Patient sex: F
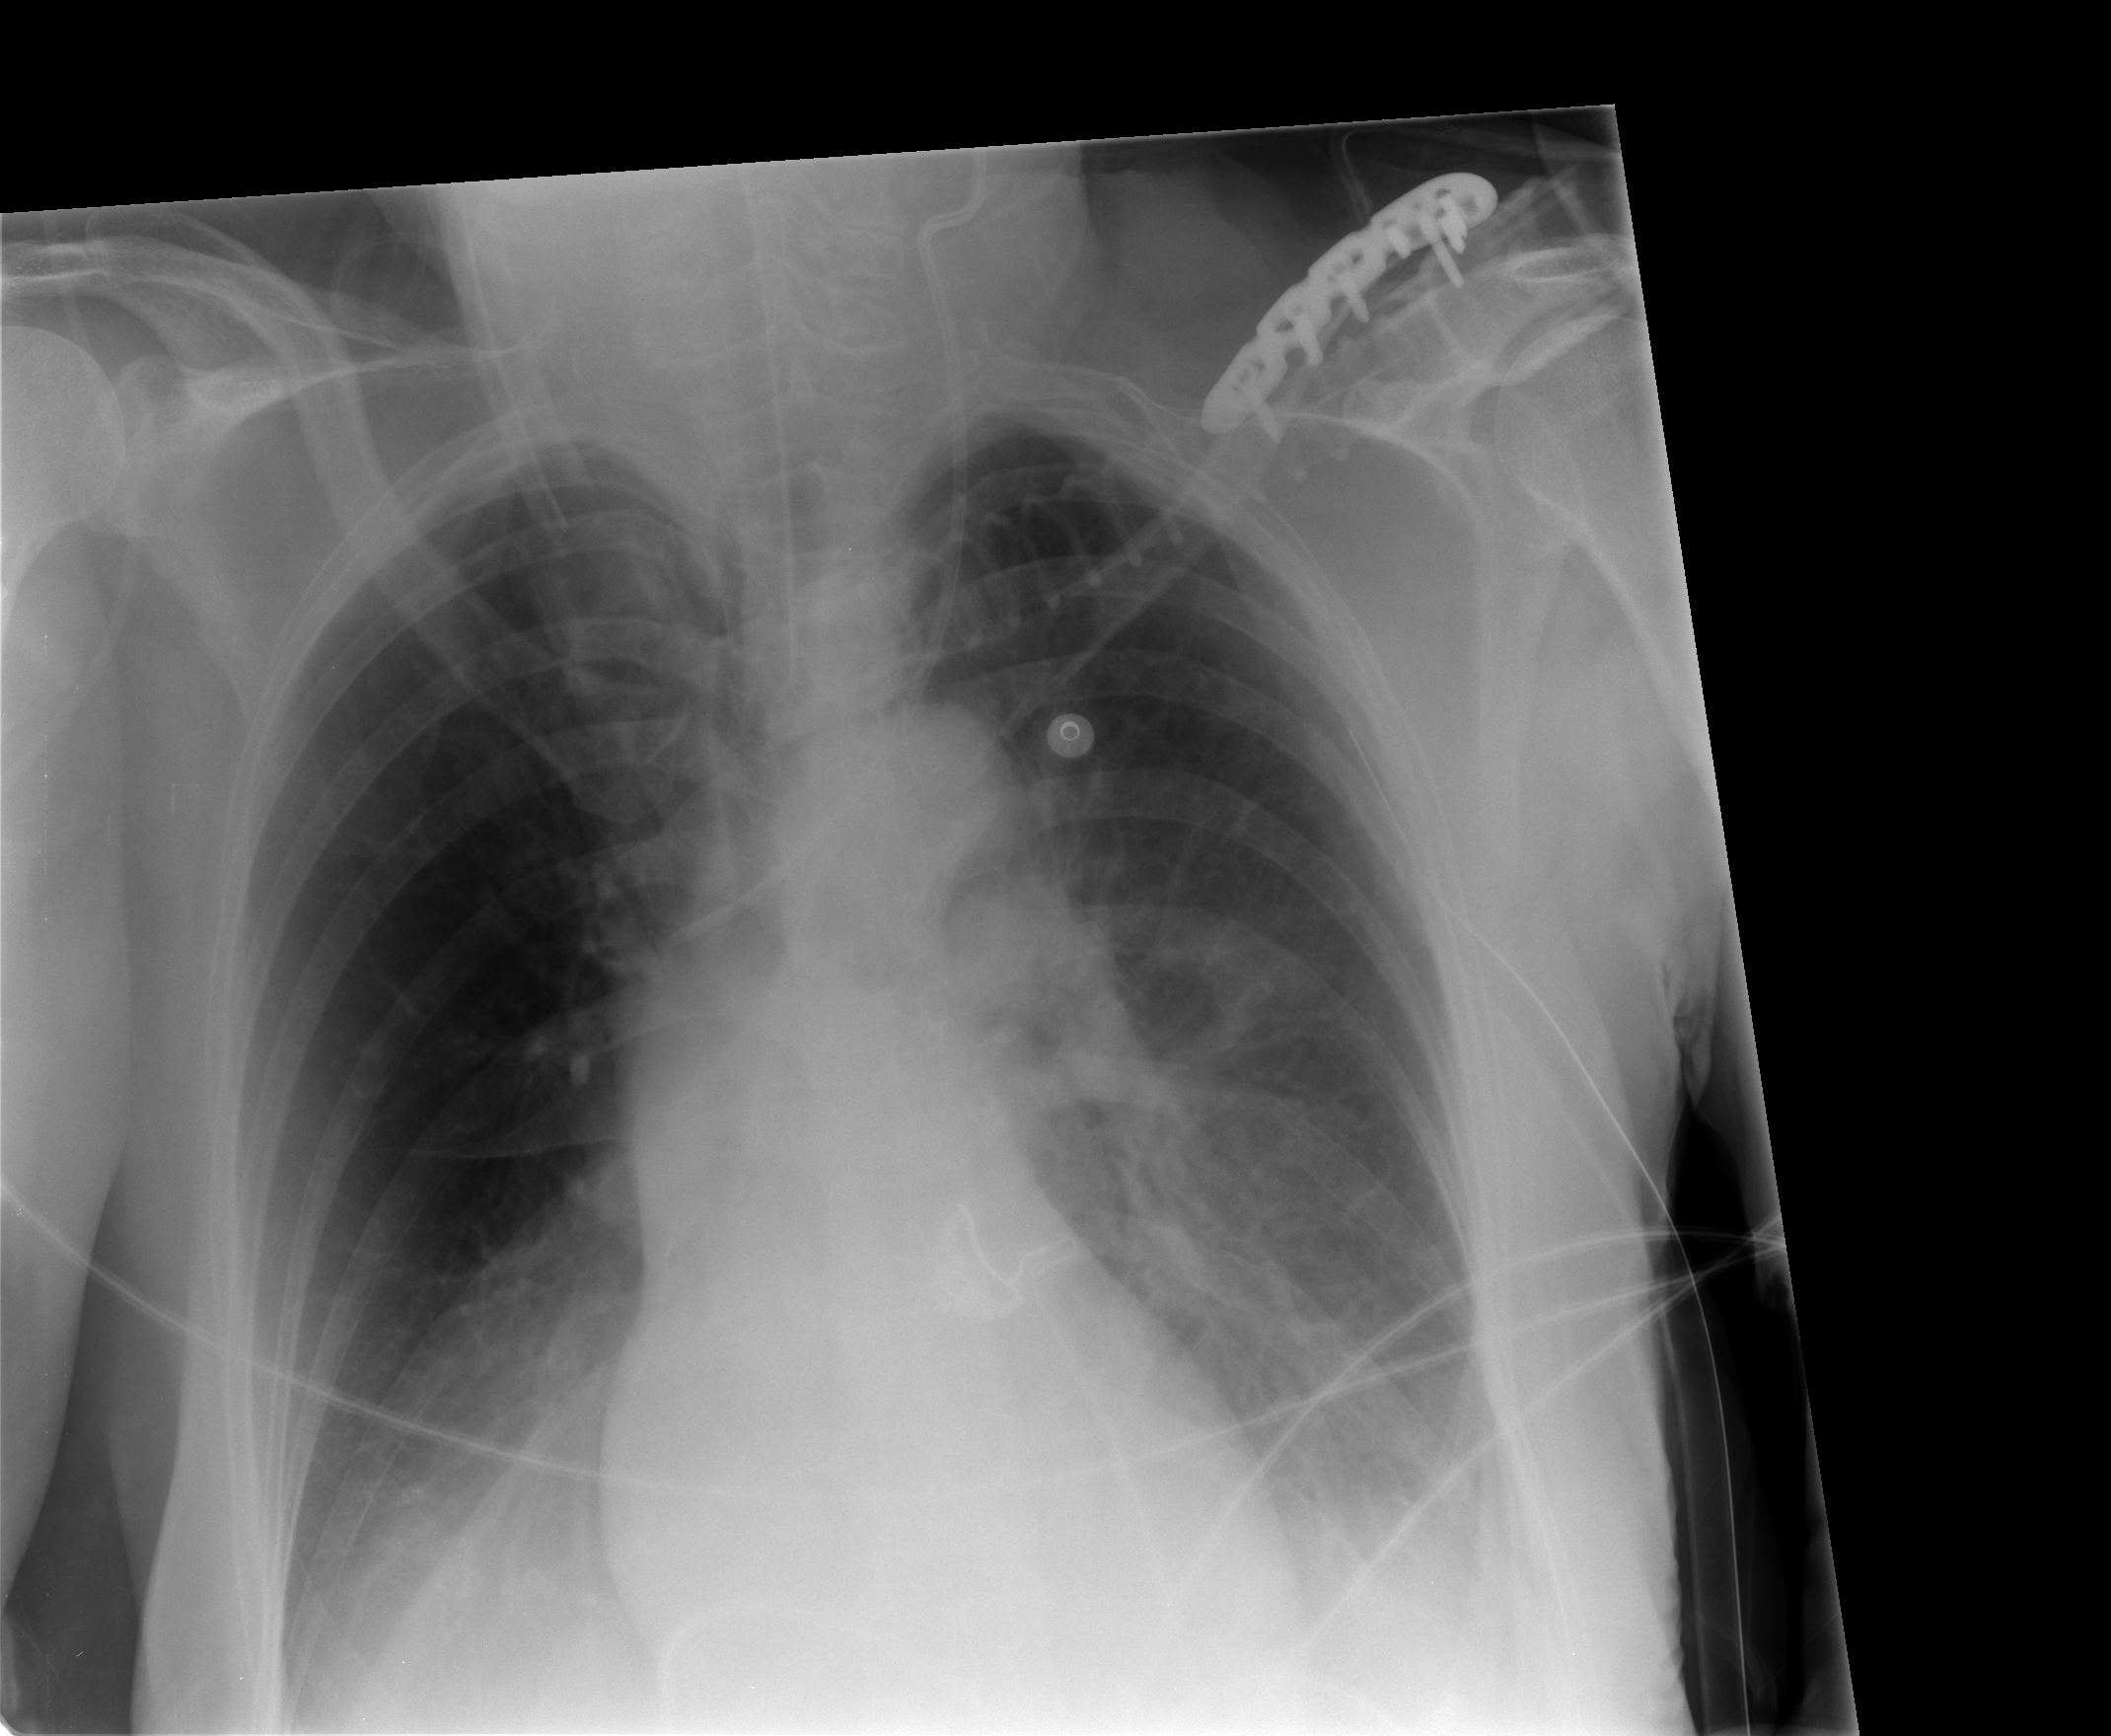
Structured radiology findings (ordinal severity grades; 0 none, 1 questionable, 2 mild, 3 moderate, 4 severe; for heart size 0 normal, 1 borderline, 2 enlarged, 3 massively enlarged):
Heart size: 1
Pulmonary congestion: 2
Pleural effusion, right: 2
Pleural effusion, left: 2
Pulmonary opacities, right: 0
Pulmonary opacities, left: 2
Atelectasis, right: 1
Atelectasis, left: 2